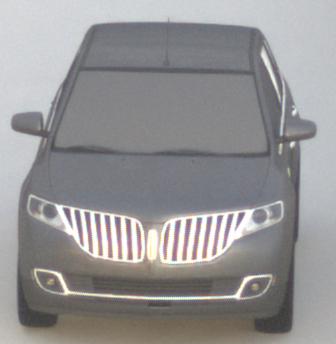
Make: Lincoln
Model: MKX
Detailed model: Gen. 1 CD3
Model produced from: 2010
Model produced until: 2015
Doors: 5
Color: gray
Road condition: dry road
Daytime: sunrise or sunset
Contrast: low contrast